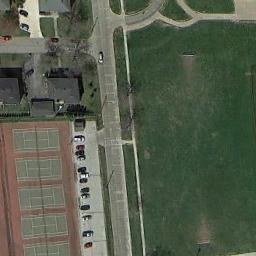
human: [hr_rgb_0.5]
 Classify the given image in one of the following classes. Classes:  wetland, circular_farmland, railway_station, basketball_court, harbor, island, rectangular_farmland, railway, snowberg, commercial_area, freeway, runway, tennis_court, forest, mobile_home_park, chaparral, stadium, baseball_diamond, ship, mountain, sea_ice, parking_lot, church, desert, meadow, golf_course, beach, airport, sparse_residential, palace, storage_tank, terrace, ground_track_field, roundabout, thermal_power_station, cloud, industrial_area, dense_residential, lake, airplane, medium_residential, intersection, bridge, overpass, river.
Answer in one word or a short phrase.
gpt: tennis_court